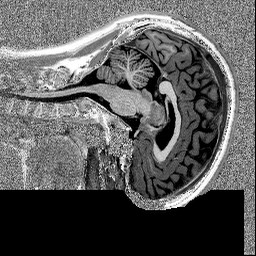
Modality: MP2RAGE
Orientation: sagittal
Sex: female